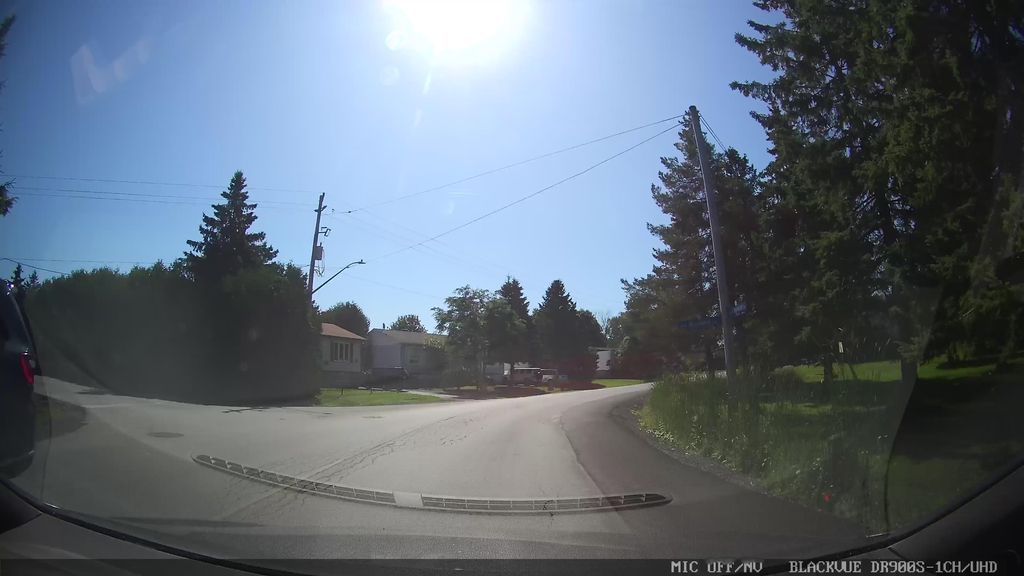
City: ottawa-gatineau